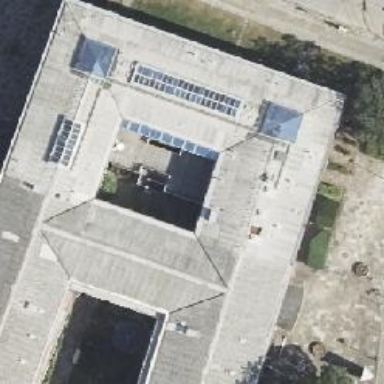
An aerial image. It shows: Part of building.